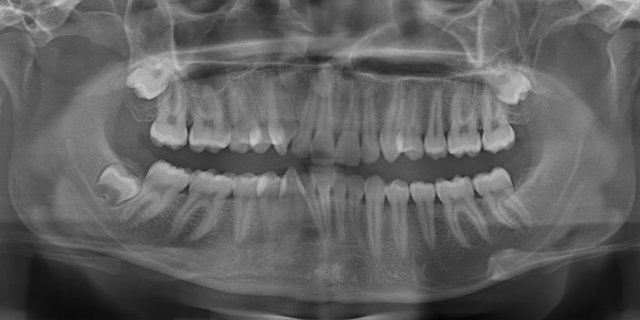
adult